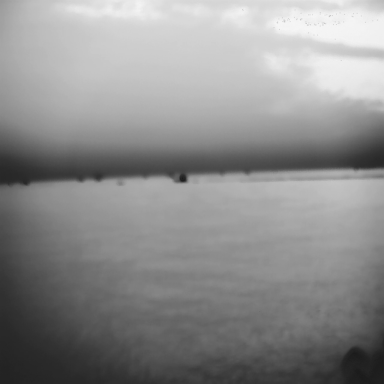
There are seven bulk_carriers in the infrared image.